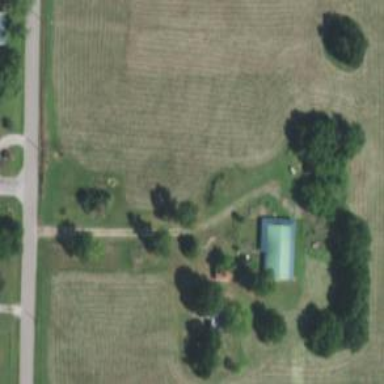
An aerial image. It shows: Driveway.